Question: How can I set columns, filters, sorting and conditional formatting of an Outlook calendar view using VBA? Also, is there a way to export a view to share with other people and apply it using VBA?

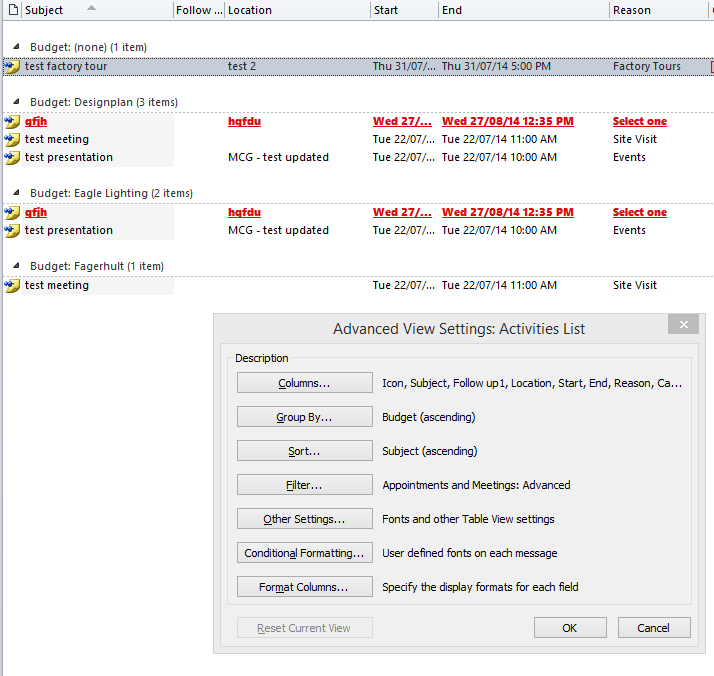
Answer: > How can I set columns, filters, sorting and conditional formatting of an Outlook calendar view using VBA?
Take a look at the following articles in MSDN:
- <URL>
You can find a sample code in the <URL> article.
> Also, is there a way to export a view to share with other people and apply it using VBA?
Yes, there is. You can export the XML markup of your View and then set it on another machine and then apply it to see the changes. The <URL> returns a string value that specifies the XML definition of the view. The XML definition describes the view type by using a series of tags and keywords corresponding to various properties of the view itself. When the view is created, the XML definition is parsed to render the settings for the new view. To determine how the XML should be structured when creating views, you can create a view by using the Outlook user interface and then you can retrieve the XML property for that view.